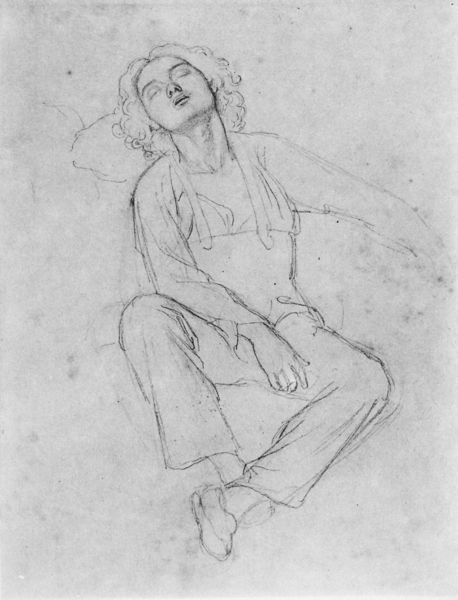
Titel: Schlafender Knabe
Künstler: Friedrich Overbeck
Institution: Berlin, Kupferstichkabinett
Schlagwörter: hand, mann, schlaf, mund, nase, skizze, zeichnung, hemd, hose, augen, haare, sitzend, locken, beine, papier, schlafend, schuhe, studie, kissen, junge, liegend, offen, bleistift, entwurf, entspannt, biedermeier, jüngling, hosenträger, latzhose, träger, überkreuzt, nickerchen, ar, kehlkopf, feöffnet, öffener mund